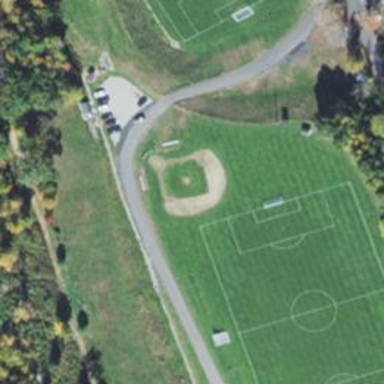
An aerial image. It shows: Baseball pitch for leisure land.